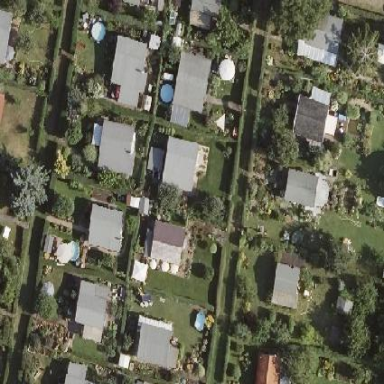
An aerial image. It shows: Plot within allotments.